Question: How can you (using API) display on-call / during call information in iPhone?
I searched in their API but couldn't get s solution so far. The screenshot below shows an example with Relaso One Android app.

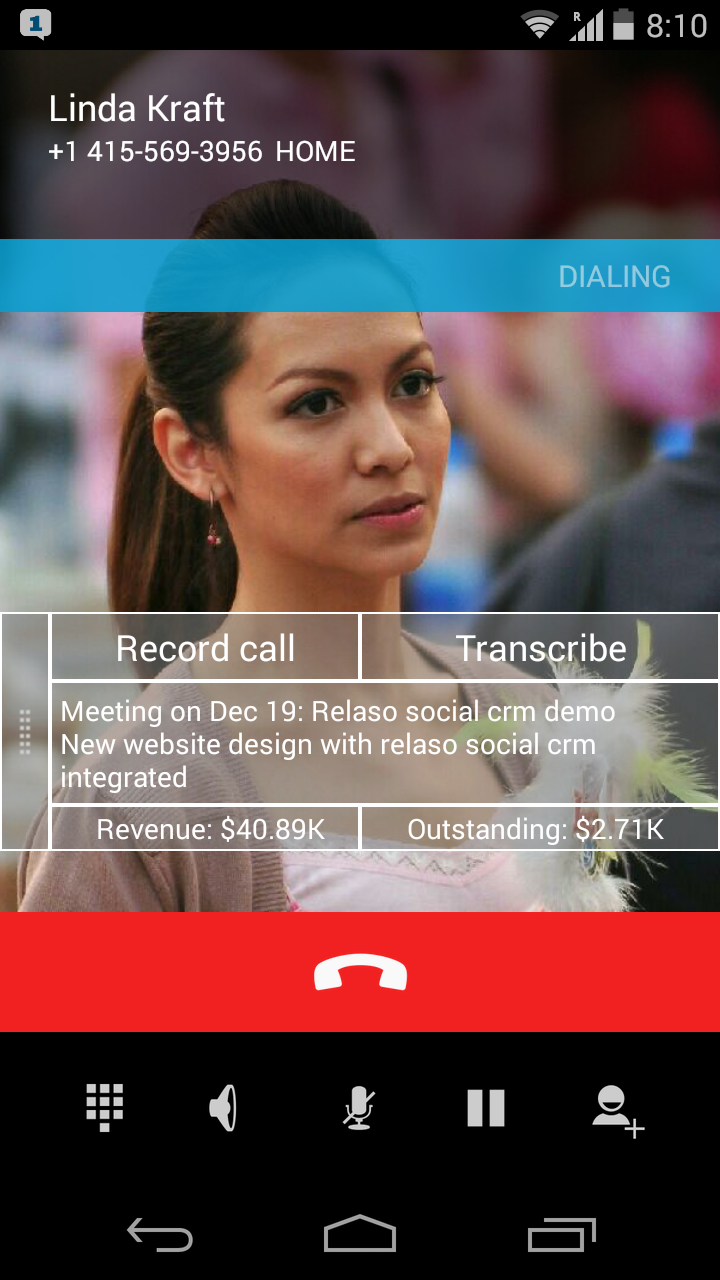
Answer: You can't. When the phone application is running it is in control of the screen and your application will be suspended.